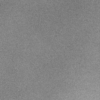
Label: dusty